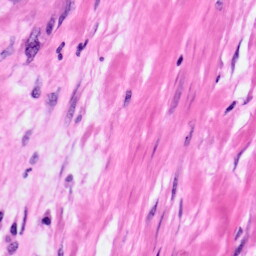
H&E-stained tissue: Pancreatic